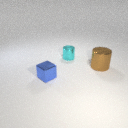
small blue metal cube in front of small cyan metal cylinder